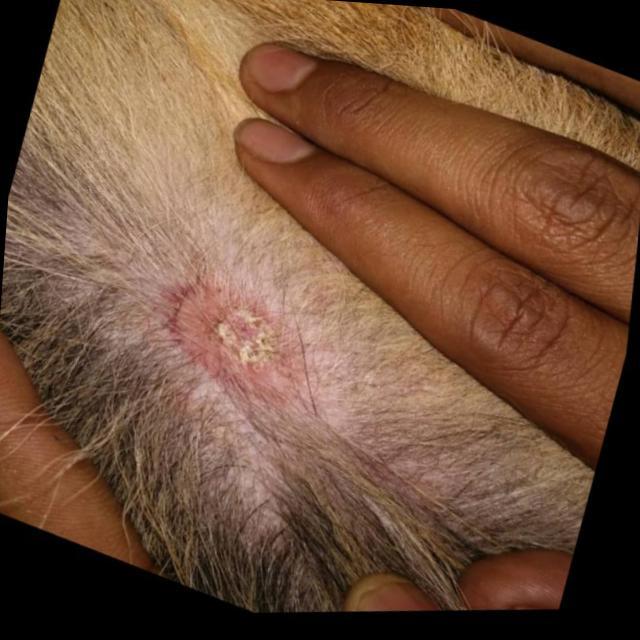
Canine ringworm (Dermatophytosis) — fungal infection caused by Microsporum or Trichophyton. Presents with circular alopecia, scaling, crusting, and broken hairs.